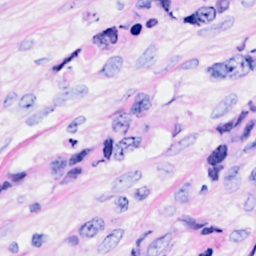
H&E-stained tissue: Breast